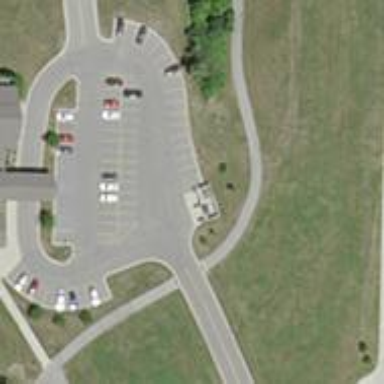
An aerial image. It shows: Parking area.